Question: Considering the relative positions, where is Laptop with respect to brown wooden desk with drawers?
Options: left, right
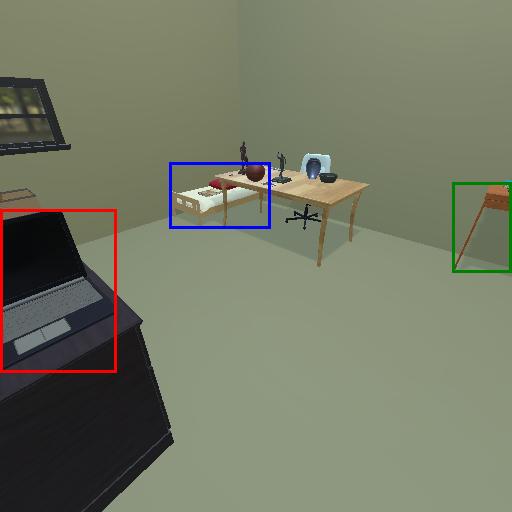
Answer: left